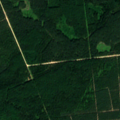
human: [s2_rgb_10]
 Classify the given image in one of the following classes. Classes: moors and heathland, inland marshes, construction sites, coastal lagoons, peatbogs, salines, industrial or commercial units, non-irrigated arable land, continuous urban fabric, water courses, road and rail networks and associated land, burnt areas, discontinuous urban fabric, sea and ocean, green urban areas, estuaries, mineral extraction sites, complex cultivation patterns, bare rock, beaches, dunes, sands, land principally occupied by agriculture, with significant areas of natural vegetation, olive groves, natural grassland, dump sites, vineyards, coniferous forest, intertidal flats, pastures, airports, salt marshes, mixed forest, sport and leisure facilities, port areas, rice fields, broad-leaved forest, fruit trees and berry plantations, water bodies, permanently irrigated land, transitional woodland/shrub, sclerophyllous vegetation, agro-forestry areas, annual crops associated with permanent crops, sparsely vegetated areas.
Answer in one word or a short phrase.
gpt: broad-leaved forest, coniferous forest, transitional woodland/shrub